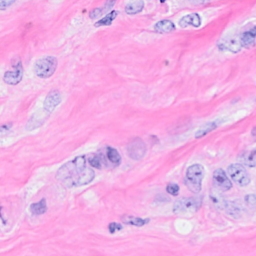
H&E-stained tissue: Breast